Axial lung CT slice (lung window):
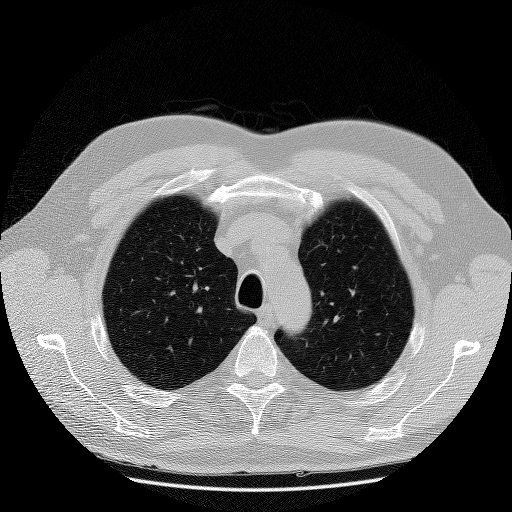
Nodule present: no